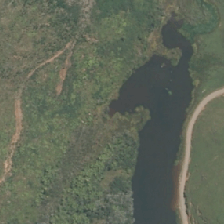
Land cover: lake_pond